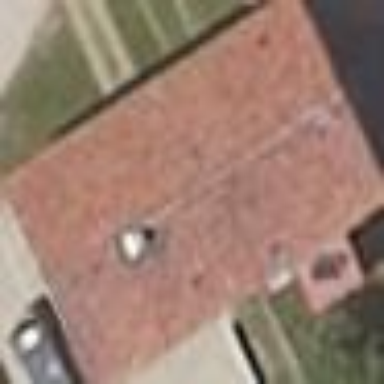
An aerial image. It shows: Shed.